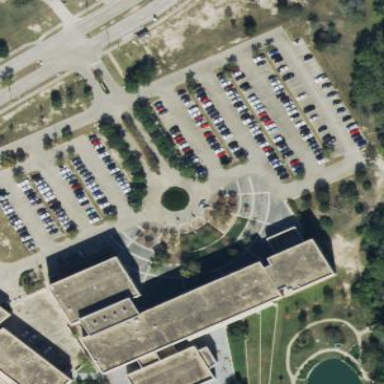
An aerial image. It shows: Parking area with concrete surface.